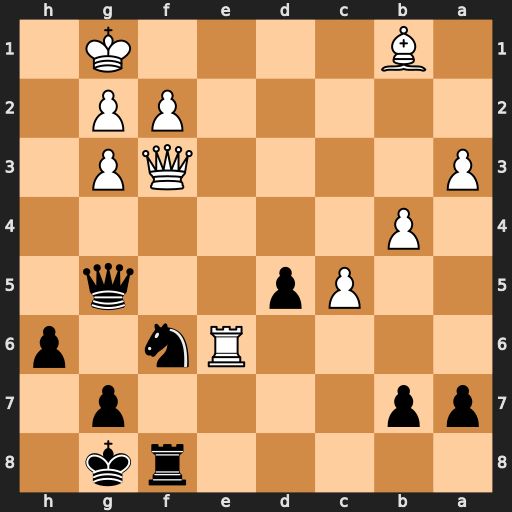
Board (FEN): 5rk1/pp4p1/4Rn1p/2Pp2q1/1P6/P4QP1/5PP1/1B4K1
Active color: b
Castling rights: -
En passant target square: -
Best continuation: Qc1+ Kh2 Qxb1